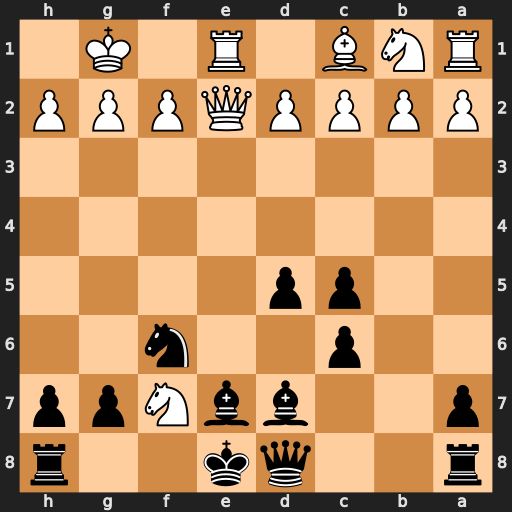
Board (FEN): r2qk2r/p2bbNpp/2p2n2/2pp4/8/8/PPPPQPPP/RNB1R1K1
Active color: b
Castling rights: kq
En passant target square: -
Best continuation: Kxf7 Qxe7+ Qxe7 Rxe7+ Kxe7